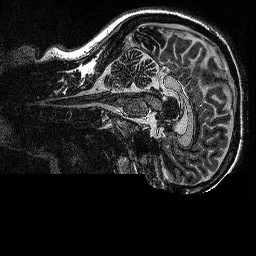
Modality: MP2RAGE
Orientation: sagittal
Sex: female
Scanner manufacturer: siemens
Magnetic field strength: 3 T
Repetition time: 5 s
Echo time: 0.00292 s